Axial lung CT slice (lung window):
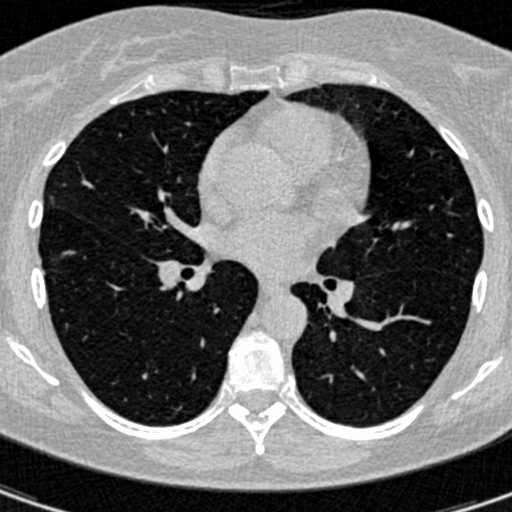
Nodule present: no